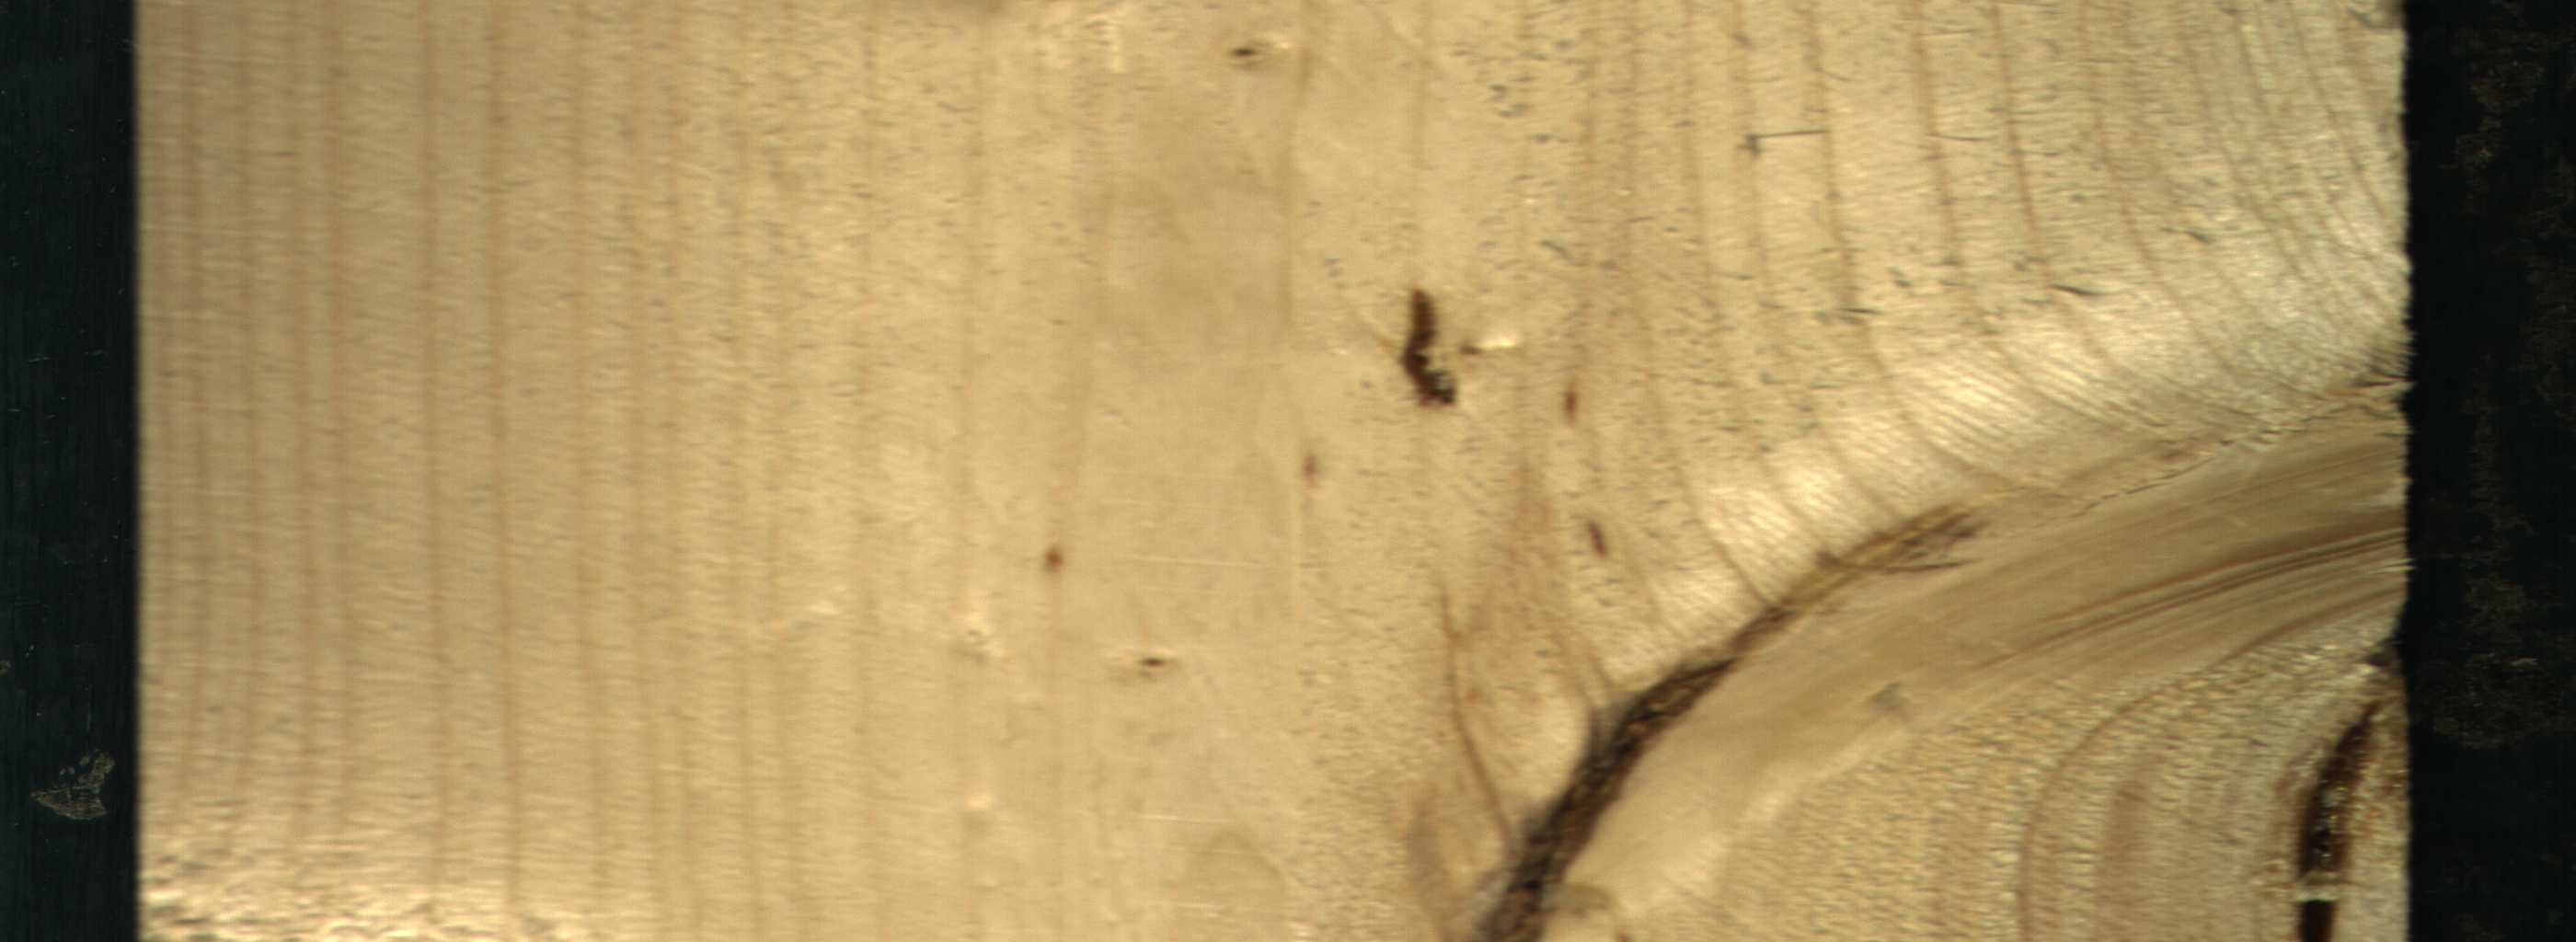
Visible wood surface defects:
Marrow
resin
resin
Live_Knot
Live_Knot
Live_Knot